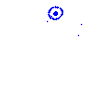
Particle: kaon